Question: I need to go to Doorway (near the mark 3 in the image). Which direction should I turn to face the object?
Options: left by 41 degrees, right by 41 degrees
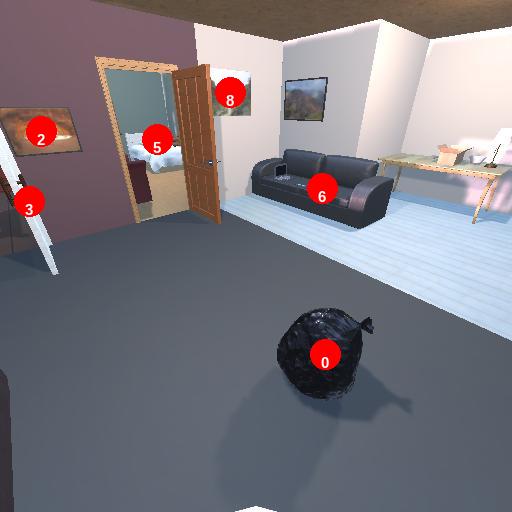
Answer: left by 41 degrees